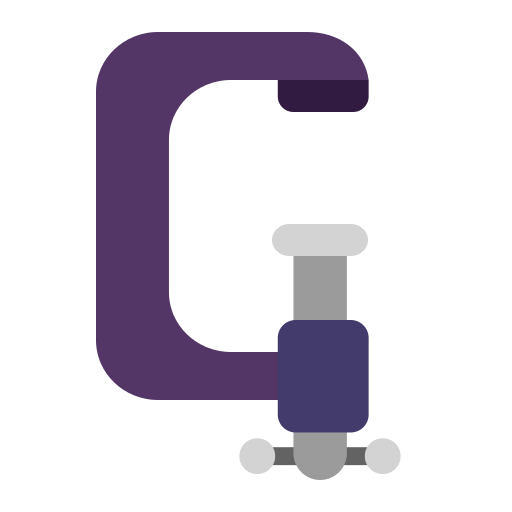
clamp flat